Question: I have a ScatterViewItem which contains a Canvas
'''
<Ellipse x:Name="Outer_Ellipse" Fill="White" Width="200" Height="200"></Ellipse>
<Ellipse Fill="Red" Canvas.Top ="15" Canvas.Left="15" Canvas.Right="15" Canvas.Bottom="15" Width="170" Height="170" ></Ellipse>
</Canvas>
</s:ScatterViewItem>
'''
Id like to provide a Custom Shape so that the default rectangle shape is not show (here is a picture of my current implementation .
I followed this example here <URL> and have consulted the Puzzle that comes with the SDK but I am unable to get it working, my ScatterViewItem is blank.
I defined a path in the SurfaceWindow.Resources
'''
<Path x:Key="ScatterShape" Fill="Blue">
<Path.Data>
<EllipseGeometry
RadiusX="200"
RadiusY="200">
</EllipseGeometry>
</Path.Data>
</Path>
'''
And copied the style attributes from the link above. I created my CustomShape.cs as instructed and then created the ScatterViewItem.
'''
System.Windows.Shapes.Path path;
path = (System.Windows.Shapes.Path)Resources["ScatterShape"];
CustomShape poly = new CustomShape(path.Data);
ScatterViewItem item = new ScatterViewItem();
item.Content = poly;
item.CanScale = false;
Binding binding = new Binding();
binding.Source = poly;
item.SetBinding(ScatterViewItem.DataContextProperty, binding);
scatter.Items.Add(item)
'''
Im slightly confused with the above code since my understanding with the line
'''
item.Content = poly
'''
would overwrite the content of the ScatterViewItem (i.e in my case the Canvas or in another case say an Image). For the time being I don't need to move or scale the ScatterView item so no shadows are neccessary I just simply want to remove the rectangular box.
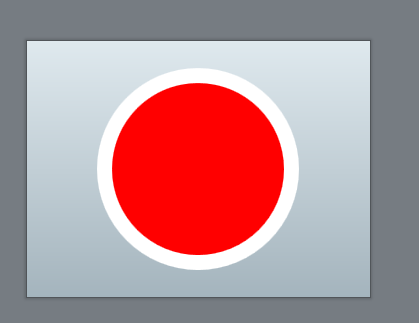
Answer: You can achieve this by modifying the <URL> for the ScatterViewItem.
If you want to remove all the visual features of the scatterview then I guess you could get away with an empty template:
'''
<Style TargetType="{x:Type s:ScatterViewItem}">
<Setter Property="Template">
<Setter.Value>
<ControlTemplate TargetType="{x:Type s:ScatterViewItem}">
<ContentPresenter />
</ControlTemplate>
</Setter.Value>
</Setter>
</Style>
'''
The above template will change all scatterview items to have a blank template, but you could give it a 'x:Key="YourStyleName"' and set the <URL> of the ScatterView in question to only affect that scatter view.
Please note that if you use Expression Blend, you may need to add a reference to 'Microsoft.Surface.Presentation.Generic.dll' to do this or Blend may crash when editing the template.